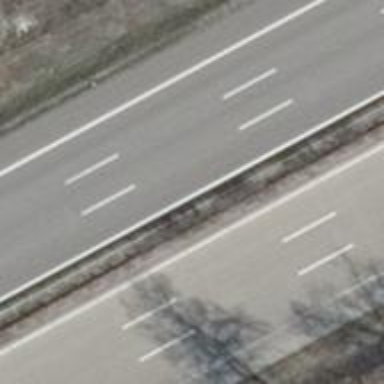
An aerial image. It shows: Asphalt motorway.